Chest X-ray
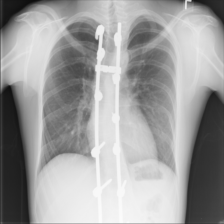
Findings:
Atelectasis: negative
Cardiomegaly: negative
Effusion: negative
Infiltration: negative
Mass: negative
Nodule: negative
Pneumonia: negative
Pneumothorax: negative
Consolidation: negative
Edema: negative
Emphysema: negative
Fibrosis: negative
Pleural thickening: negative
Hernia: negative